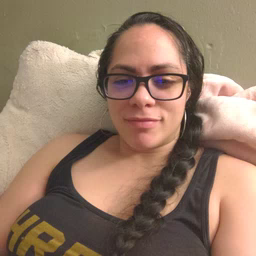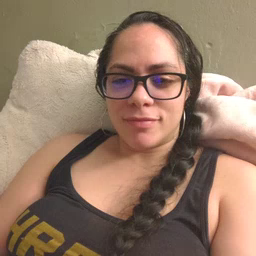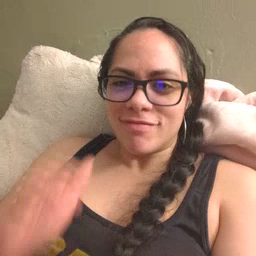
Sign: smile